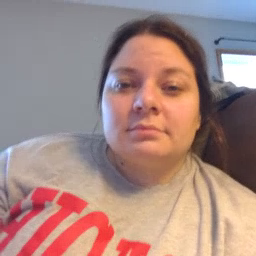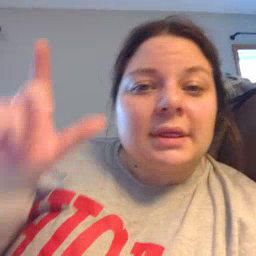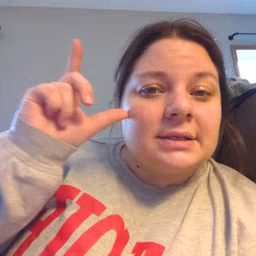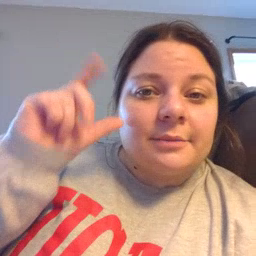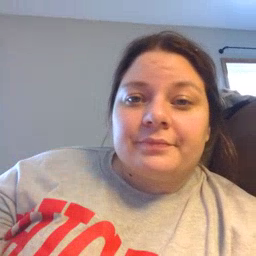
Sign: listen